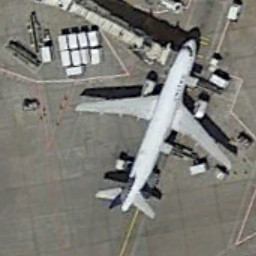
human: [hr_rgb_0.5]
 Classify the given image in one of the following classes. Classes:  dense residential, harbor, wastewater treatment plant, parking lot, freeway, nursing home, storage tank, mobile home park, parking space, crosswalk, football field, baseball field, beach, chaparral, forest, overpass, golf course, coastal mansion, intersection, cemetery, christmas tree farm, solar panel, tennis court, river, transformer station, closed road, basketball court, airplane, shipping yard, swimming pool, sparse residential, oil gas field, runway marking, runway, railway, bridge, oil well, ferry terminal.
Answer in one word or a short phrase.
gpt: airplane